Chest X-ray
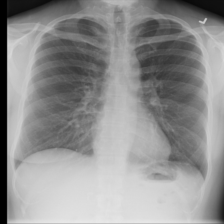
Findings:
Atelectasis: negative
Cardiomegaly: negative
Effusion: negative
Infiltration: positive
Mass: negative
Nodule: negative
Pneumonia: negative
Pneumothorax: negative
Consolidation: negative
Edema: negative
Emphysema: negative
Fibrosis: negative
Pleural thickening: negative
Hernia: negative